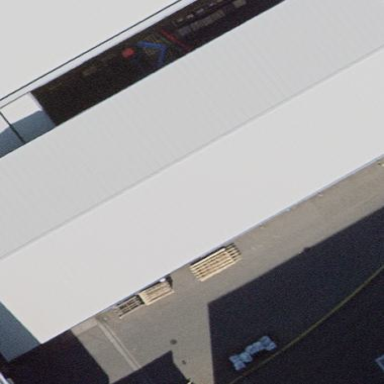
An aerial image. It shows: Industrial building.